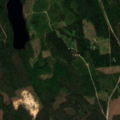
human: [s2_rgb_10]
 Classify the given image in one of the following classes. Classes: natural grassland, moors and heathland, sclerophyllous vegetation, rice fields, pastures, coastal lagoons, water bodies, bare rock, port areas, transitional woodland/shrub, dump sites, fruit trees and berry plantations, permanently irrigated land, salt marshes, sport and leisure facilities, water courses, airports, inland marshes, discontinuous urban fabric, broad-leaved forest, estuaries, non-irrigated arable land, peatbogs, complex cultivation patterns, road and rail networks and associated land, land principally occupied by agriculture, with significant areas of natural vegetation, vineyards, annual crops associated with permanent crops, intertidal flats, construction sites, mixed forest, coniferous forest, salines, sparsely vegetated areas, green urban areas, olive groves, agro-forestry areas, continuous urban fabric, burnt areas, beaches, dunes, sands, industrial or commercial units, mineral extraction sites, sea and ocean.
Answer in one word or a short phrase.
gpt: coniferous forest, mixed forest